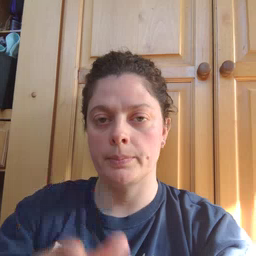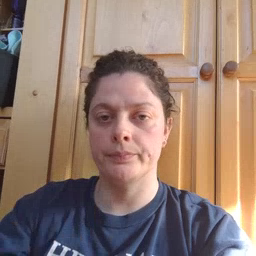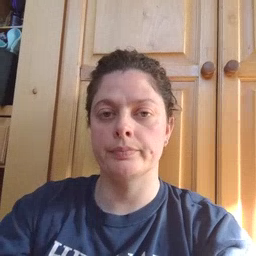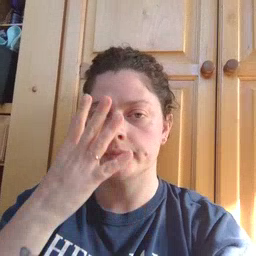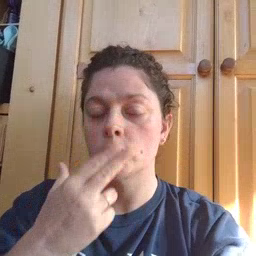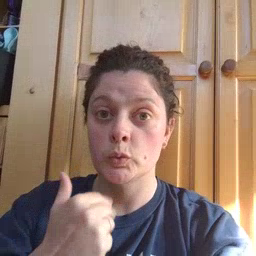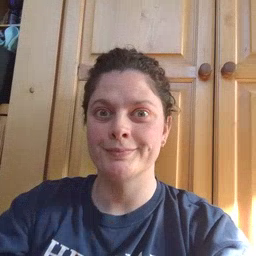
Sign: cute